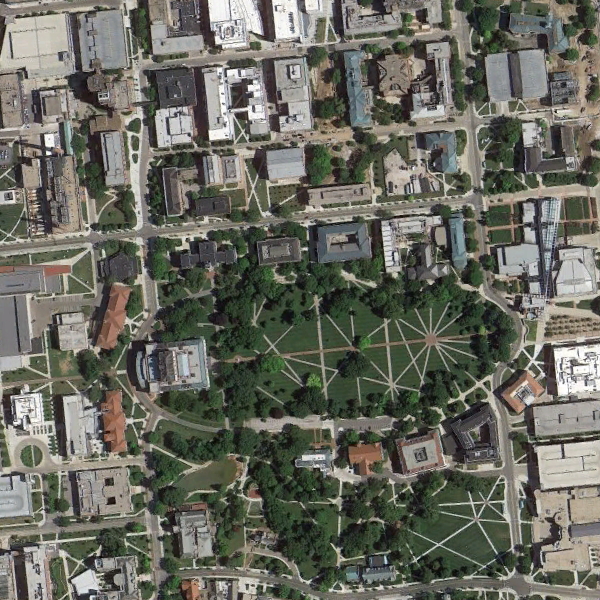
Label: School